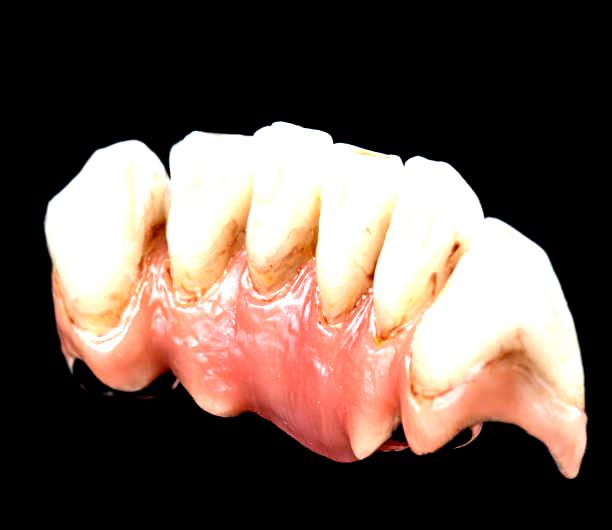
Condition: Calculus